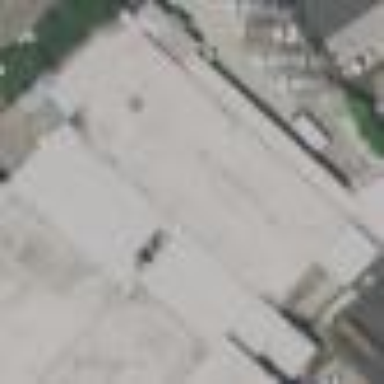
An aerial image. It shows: Warehouse building.